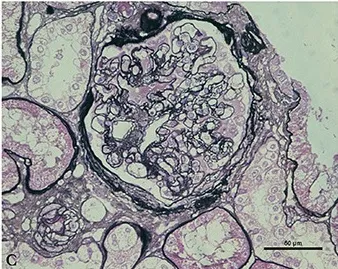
Skin purpura and kidney biopsy. D, Positive staining with kappa-light chain in the glomeruli and renal tubular epithelial cells (x400). Scale bars in B, C, D, E: 50 mum; scale bar in F: 2 mum.
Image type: pathology (methenamine_silver)